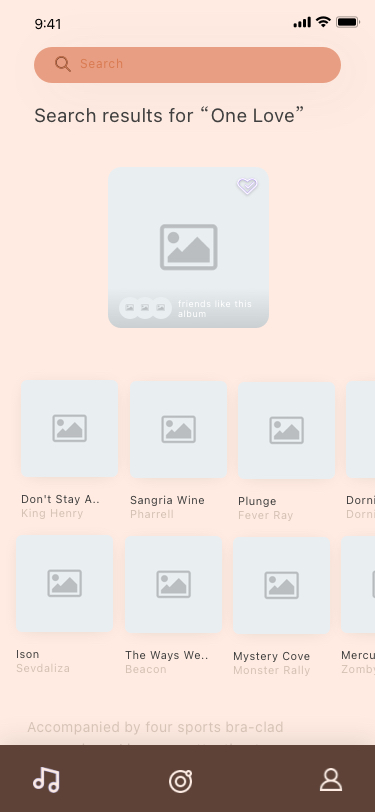
Text in this UI design:
Search results for “One Love”
Accompanied by four sports bra-clad companions, Lipa pays attention to choreography, looking for all the world like she